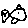
Label: fish